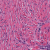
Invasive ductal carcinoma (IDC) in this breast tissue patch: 0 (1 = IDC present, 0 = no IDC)